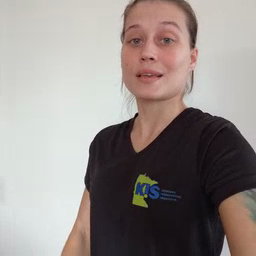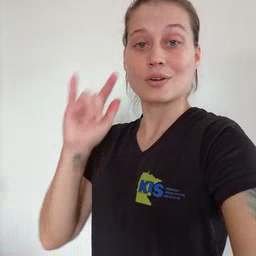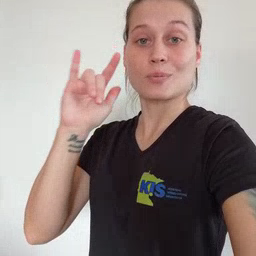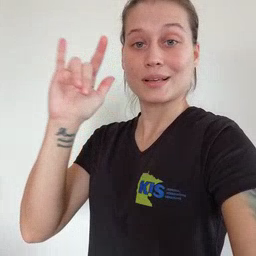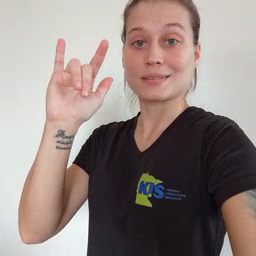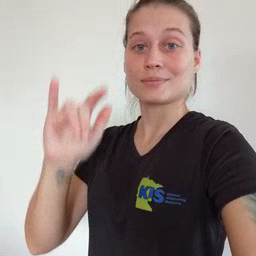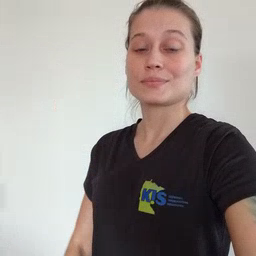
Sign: airplane